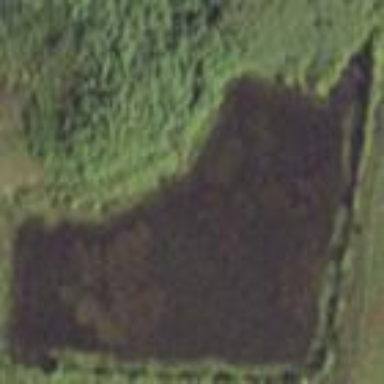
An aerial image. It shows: Peaceful pond surrounded by nature.